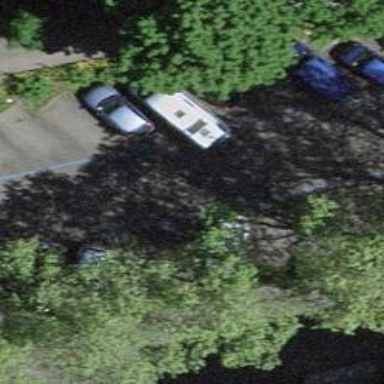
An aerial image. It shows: Street-side parking area.